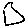
Label: hexagon